Question: All right so i have created a page in the wordpress admin called Theme Options.When i export my files the links of these pages are not exported.I want the links that i have included in this page to be also exported using the export plugin.
How can this be done ?
Here is a screenshot:

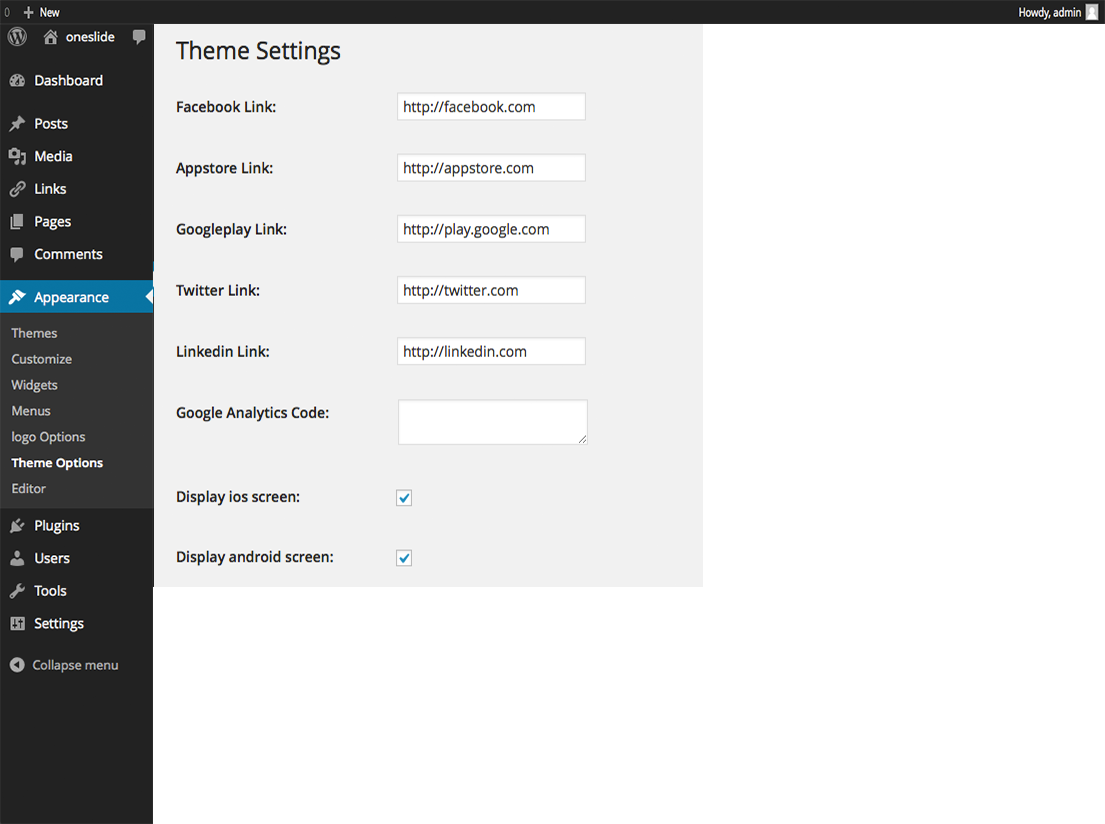
Answer: Are those links stored/retrieved as wordpress options? If so, then just migrating the files will not migrate the database as well.
Regarding Options: <URL>
If you aren't storing them there you can just hard code them into the form.